Question: I am creating a new project for iOS.
I use the template Master-Detail, and the framework coredata: If I click the xcdatamodel file and then I go to
'''
Editor-> Created NSManagedObject subclass
'''
I get the error:
'''
Apple Mach-O Linker error: linker command failed with exit code 1 (use -v to see invocation)
'''
The project is totally new.

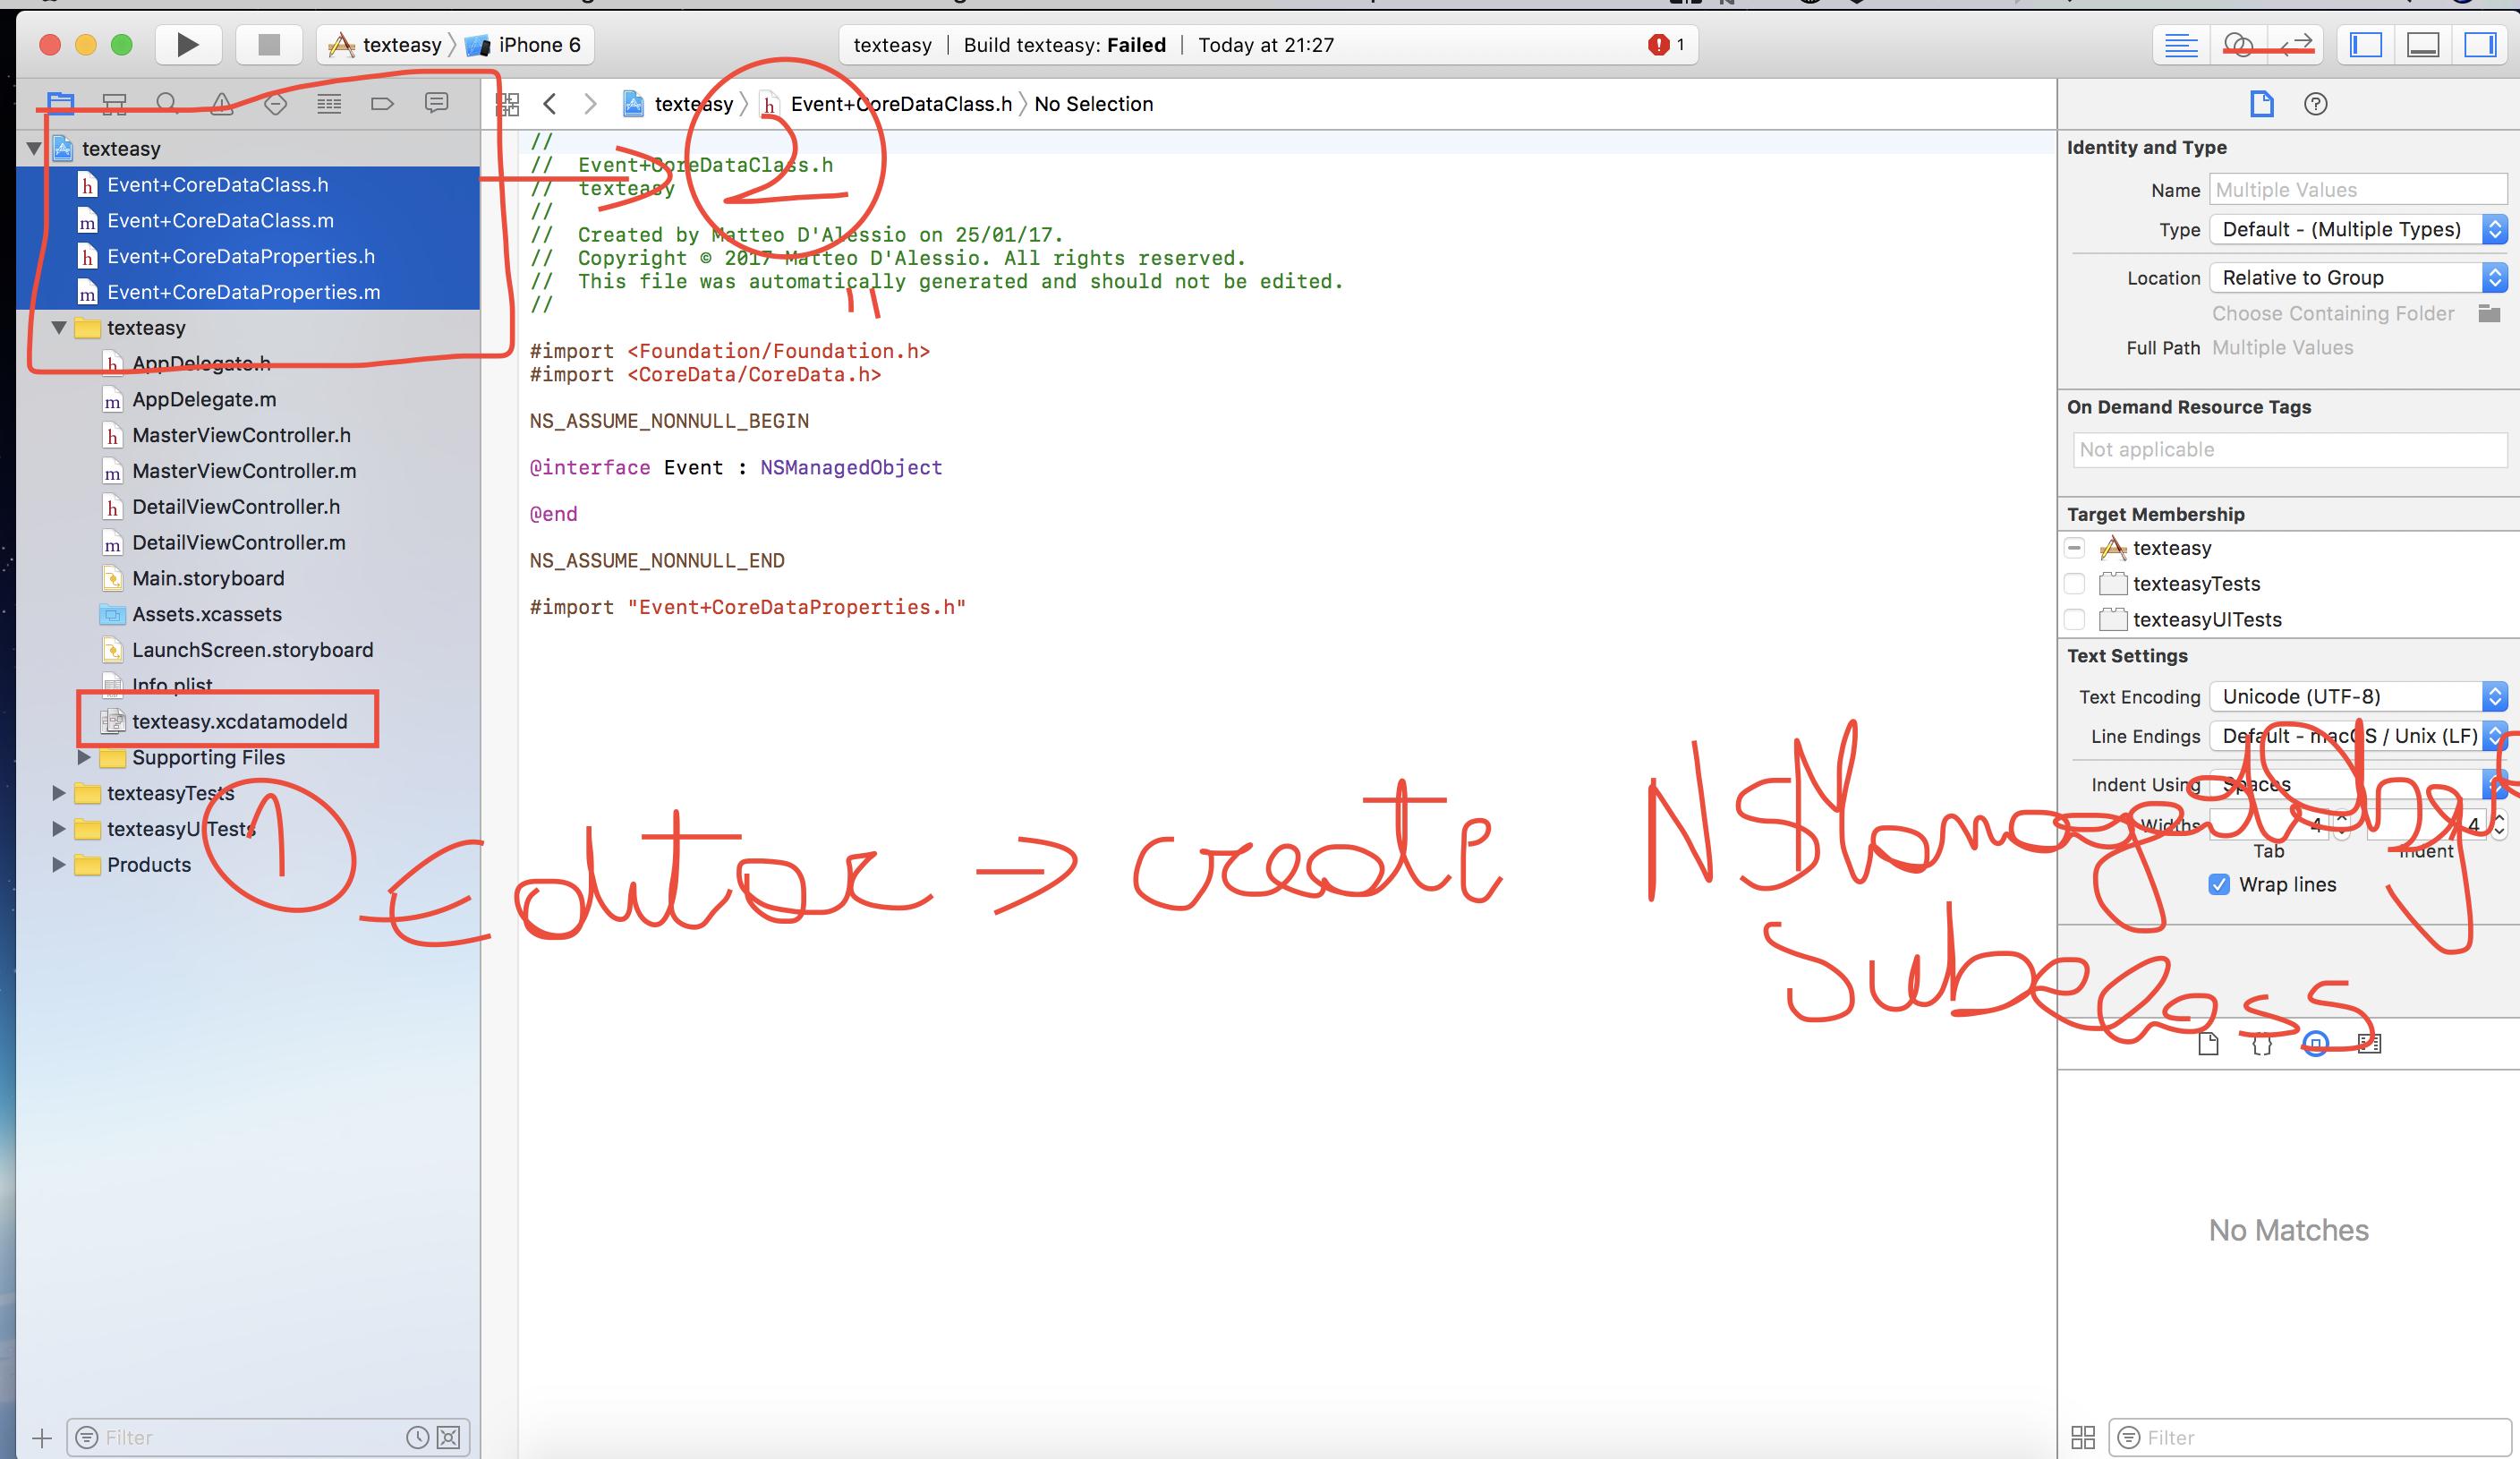
Answer: You need to delete those files because they are duplicates. Xcode now generates and manages core data files automatically. So you don't need to create them manually through Editor-> Created NSManagedObject subclass.